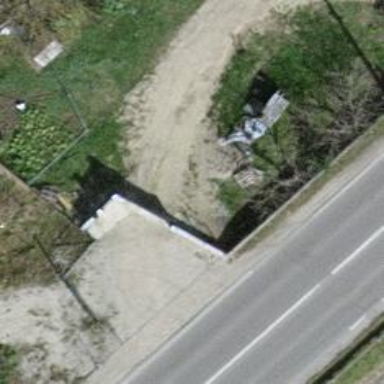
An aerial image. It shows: Gate.